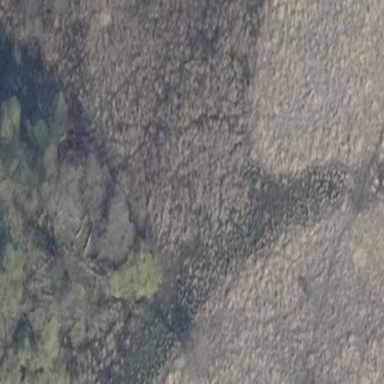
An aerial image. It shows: Area covered in scrub vegetation.